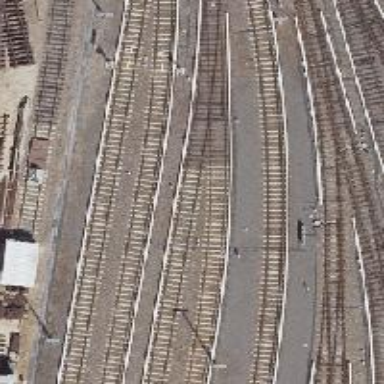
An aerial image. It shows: Yard with bottom electrified rail.